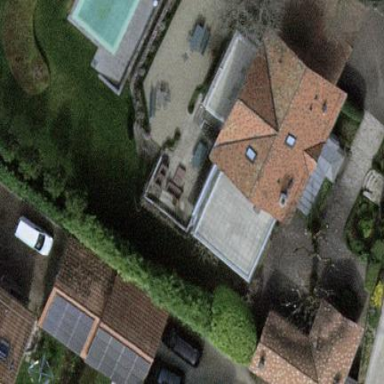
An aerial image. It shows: Detached building.